Brain MRI, modality: hrT2
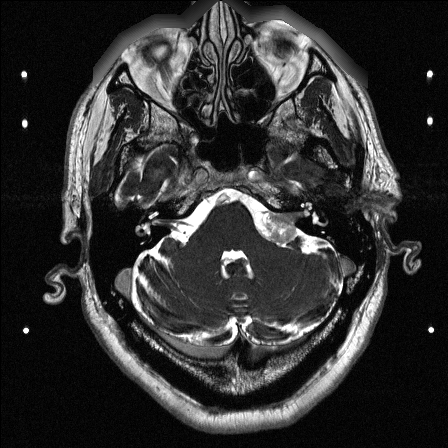